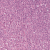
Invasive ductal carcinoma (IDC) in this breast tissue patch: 1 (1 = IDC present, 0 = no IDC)